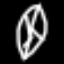
Label: leaf